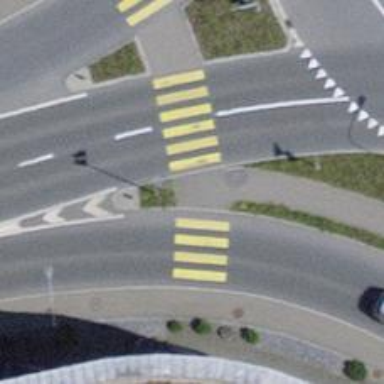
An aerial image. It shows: Footway that serves as traffic island.